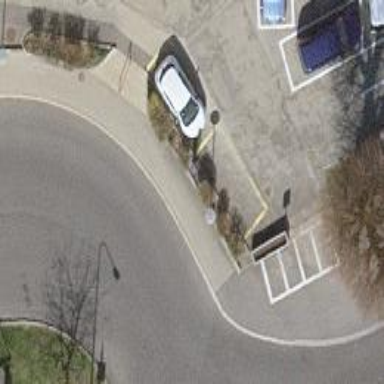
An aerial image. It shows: Car-sharing service available at this location.